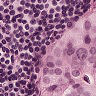
Metastatic tissue present: yes